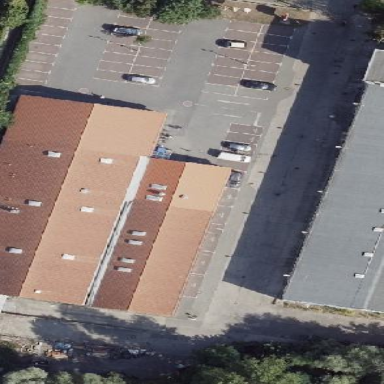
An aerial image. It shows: Retail building.